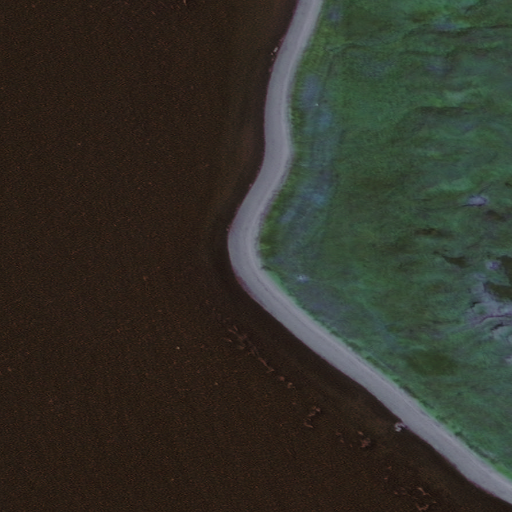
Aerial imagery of cape in Alaska named Kabuch Point containing only unknown